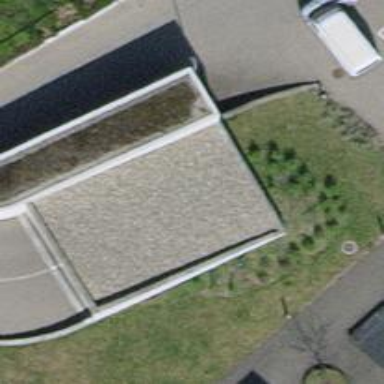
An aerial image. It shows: Parking entrance.